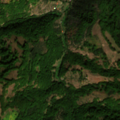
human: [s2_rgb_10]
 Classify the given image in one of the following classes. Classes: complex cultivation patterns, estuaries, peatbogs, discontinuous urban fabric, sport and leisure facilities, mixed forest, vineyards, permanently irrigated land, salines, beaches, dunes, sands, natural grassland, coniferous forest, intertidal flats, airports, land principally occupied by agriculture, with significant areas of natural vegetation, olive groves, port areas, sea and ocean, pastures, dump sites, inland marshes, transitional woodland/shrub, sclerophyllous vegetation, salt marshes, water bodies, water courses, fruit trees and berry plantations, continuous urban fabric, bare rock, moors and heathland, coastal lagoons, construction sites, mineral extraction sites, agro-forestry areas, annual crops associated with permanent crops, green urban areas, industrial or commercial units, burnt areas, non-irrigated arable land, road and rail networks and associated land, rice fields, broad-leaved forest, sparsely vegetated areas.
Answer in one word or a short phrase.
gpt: land principally occupied by agriculture, with significant areas of natural vegetation, broad-leaved forest, coniferous forest, transitional woodland/shrub